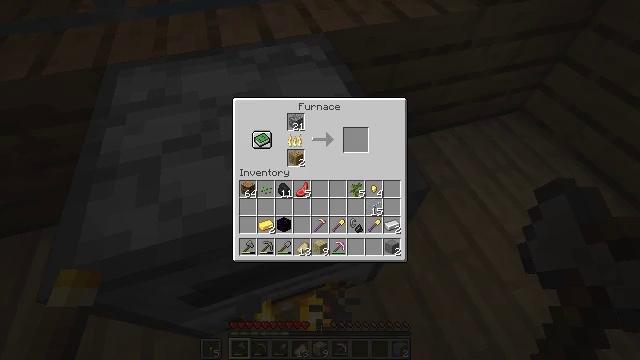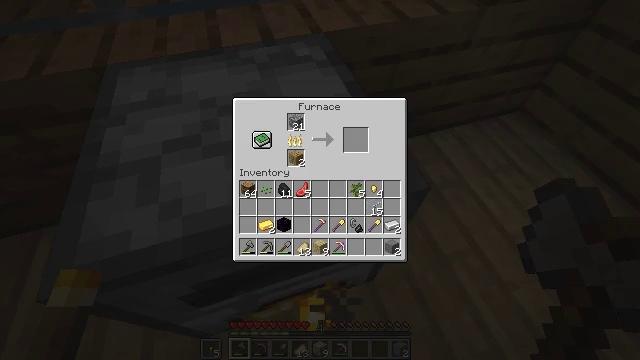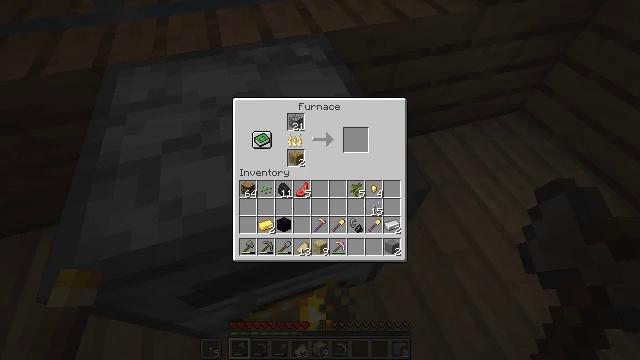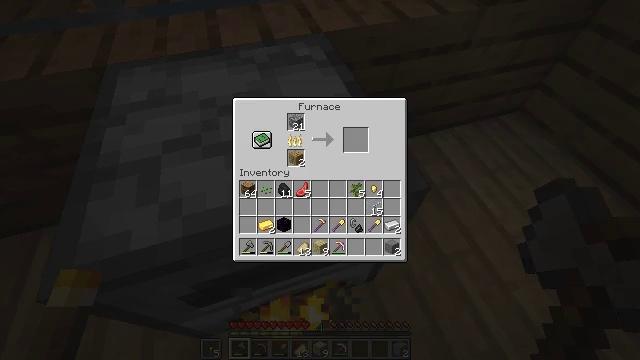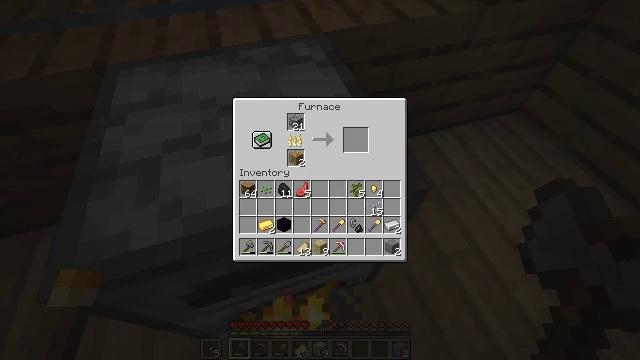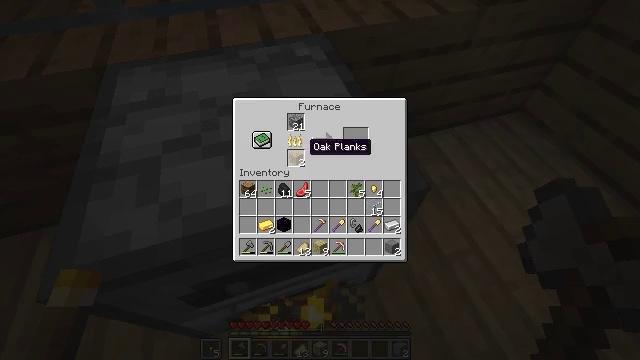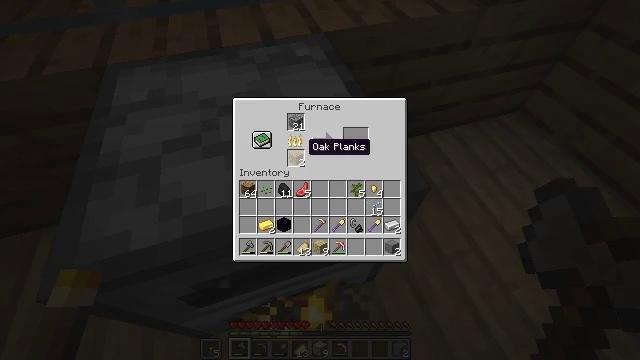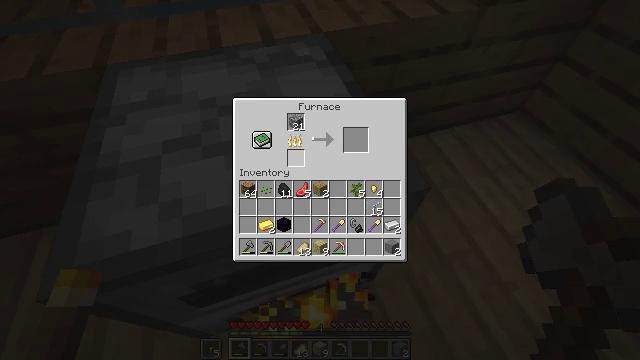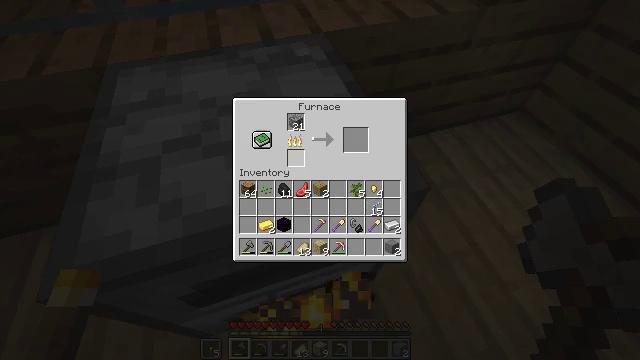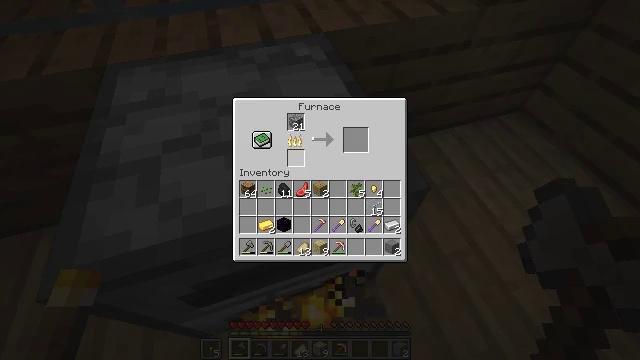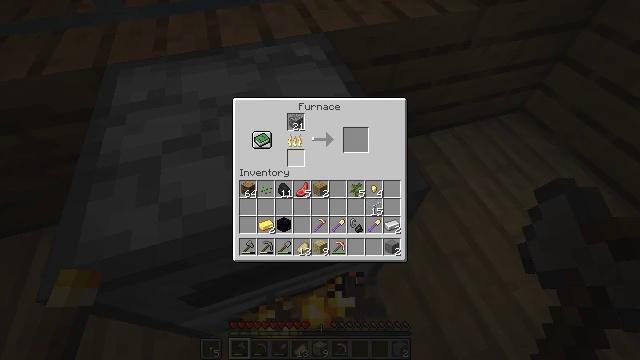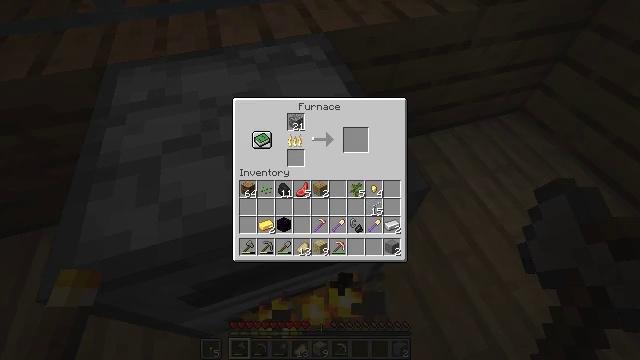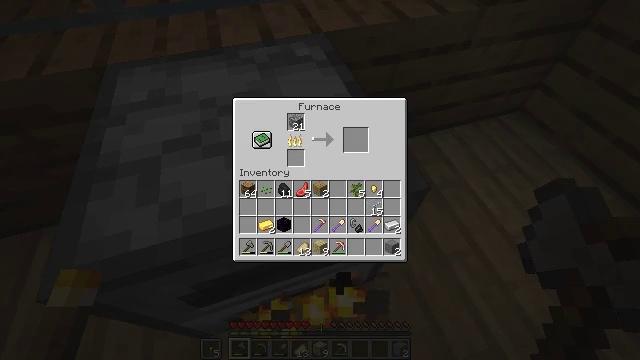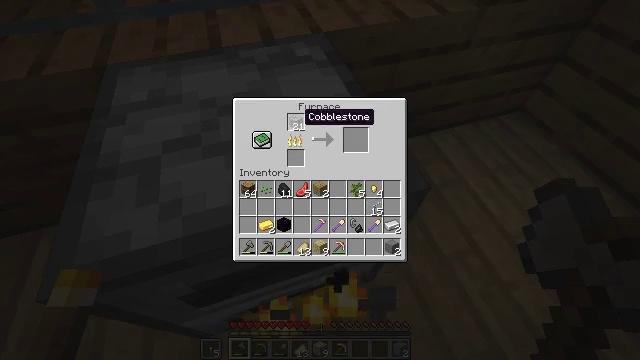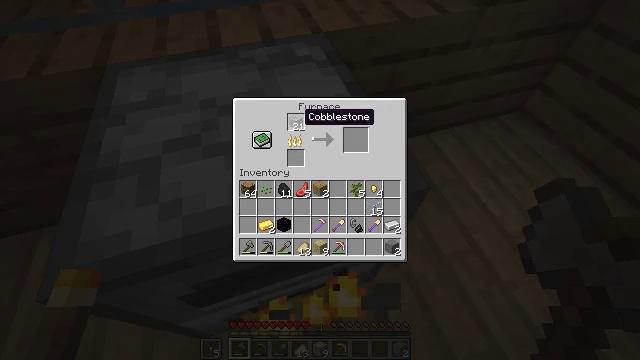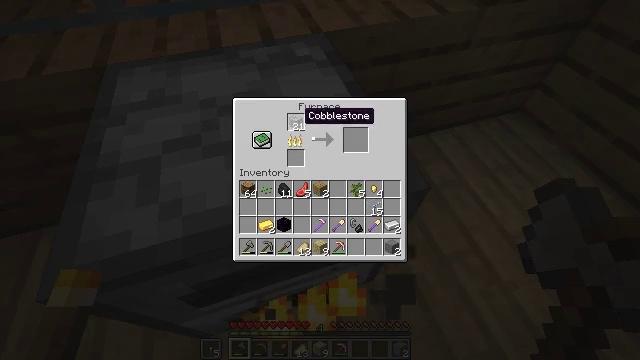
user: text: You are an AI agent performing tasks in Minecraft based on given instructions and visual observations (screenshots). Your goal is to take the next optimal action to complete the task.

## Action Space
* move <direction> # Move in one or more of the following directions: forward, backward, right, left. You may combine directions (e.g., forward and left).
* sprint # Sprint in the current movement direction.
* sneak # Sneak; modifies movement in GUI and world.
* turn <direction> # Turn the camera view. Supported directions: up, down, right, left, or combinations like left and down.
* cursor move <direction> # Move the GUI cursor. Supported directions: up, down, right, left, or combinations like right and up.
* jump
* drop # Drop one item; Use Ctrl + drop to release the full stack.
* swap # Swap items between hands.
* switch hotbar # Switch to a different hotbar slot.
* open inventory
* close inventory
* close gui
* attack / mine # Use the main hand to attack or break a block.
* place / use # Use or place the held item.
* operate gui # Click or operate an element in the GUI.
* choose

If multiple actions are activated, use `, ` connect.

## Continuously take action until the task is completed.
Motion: motion action
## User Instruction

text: Take stone blocks to the crafting table to craft a stone pressure plate.
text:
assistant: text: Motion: sneak, open gui
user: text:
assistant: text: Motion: sneak
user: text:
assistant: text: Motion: sneak, cursor move left
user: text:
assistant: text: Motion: sneak, cursor move left
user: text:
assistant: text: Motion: sneak
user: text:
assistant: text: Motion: sneak
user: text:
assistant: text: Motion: sneak, operate gui
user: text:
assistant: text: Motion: sneak, operate gui
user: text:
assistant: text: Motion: sneak, operate gui
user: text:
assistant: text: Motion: sneak
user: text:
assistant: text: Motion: sneak, cursor move up
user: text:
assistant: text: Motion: sneak, cursor move up
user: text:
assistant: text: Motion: sneak
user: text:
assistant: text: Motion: sneak
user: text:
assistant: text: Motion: sneak
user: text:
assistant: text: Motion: sneak
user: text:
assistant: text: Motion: sneak
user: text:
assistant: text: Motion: sneak, operate gui
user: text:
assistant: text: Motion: sneak, operate gui
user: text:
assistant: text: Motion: sneak, operate gui
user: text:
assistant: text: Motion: sneak
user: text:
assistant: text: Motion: no_op
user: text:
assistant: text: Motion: no_op
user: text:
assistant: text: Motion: close gui
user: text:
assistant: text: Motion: turn left and down
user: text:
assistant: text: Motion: turn left and up
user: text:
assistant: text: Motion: turn left and up
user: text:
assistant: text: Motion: turn left and up
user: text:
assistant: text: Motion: no_op
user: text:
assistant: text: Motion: no_op